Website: bh-photo
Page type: address-validator
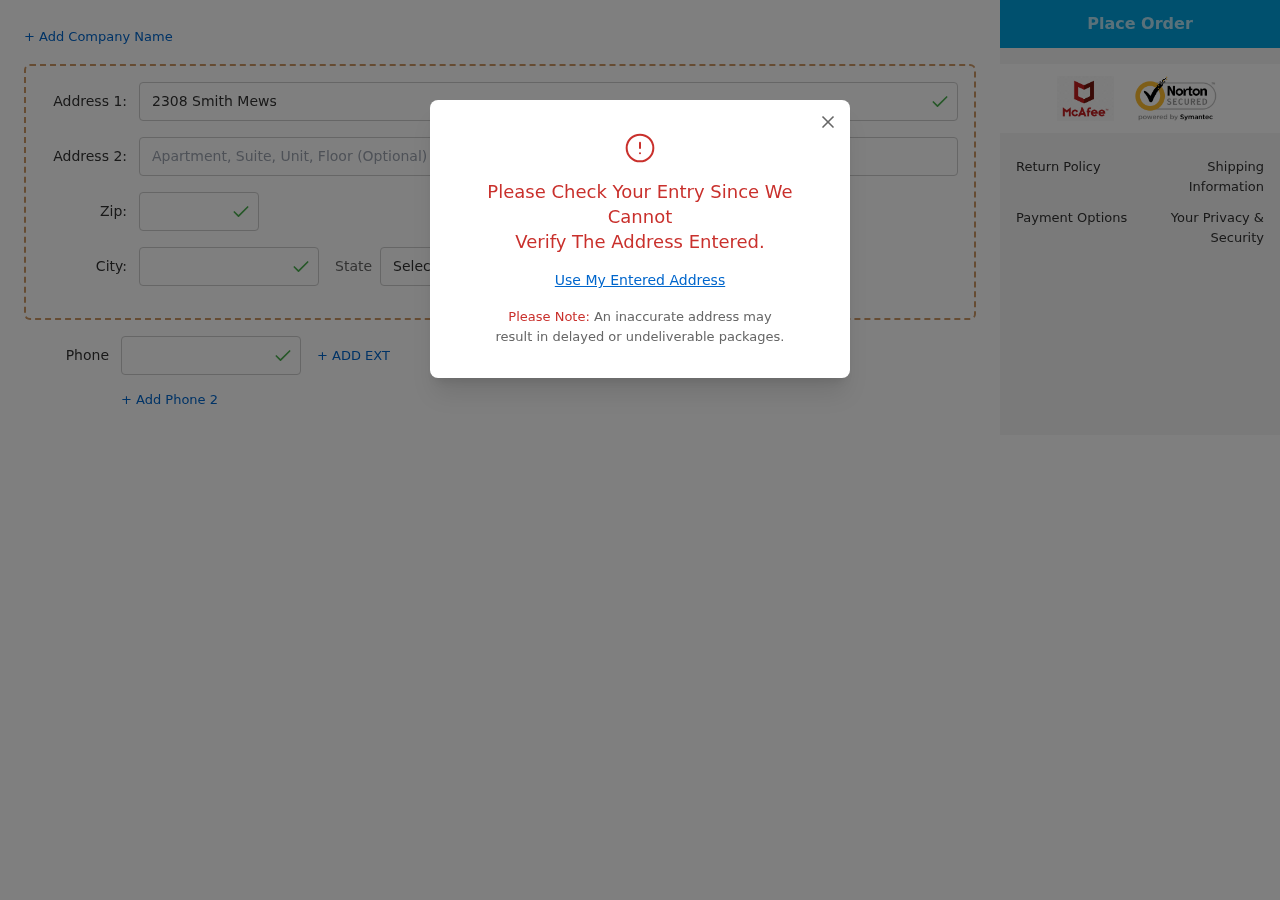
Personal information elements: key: PII_CITY
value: Port Jeffreyside
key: PII_PHONE
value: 4759739622
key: PII_POSTCODE
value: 85834
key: PII_STATE_ABBR
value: IL
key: PII_STREET
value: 2308 Smith Mews